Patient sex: M
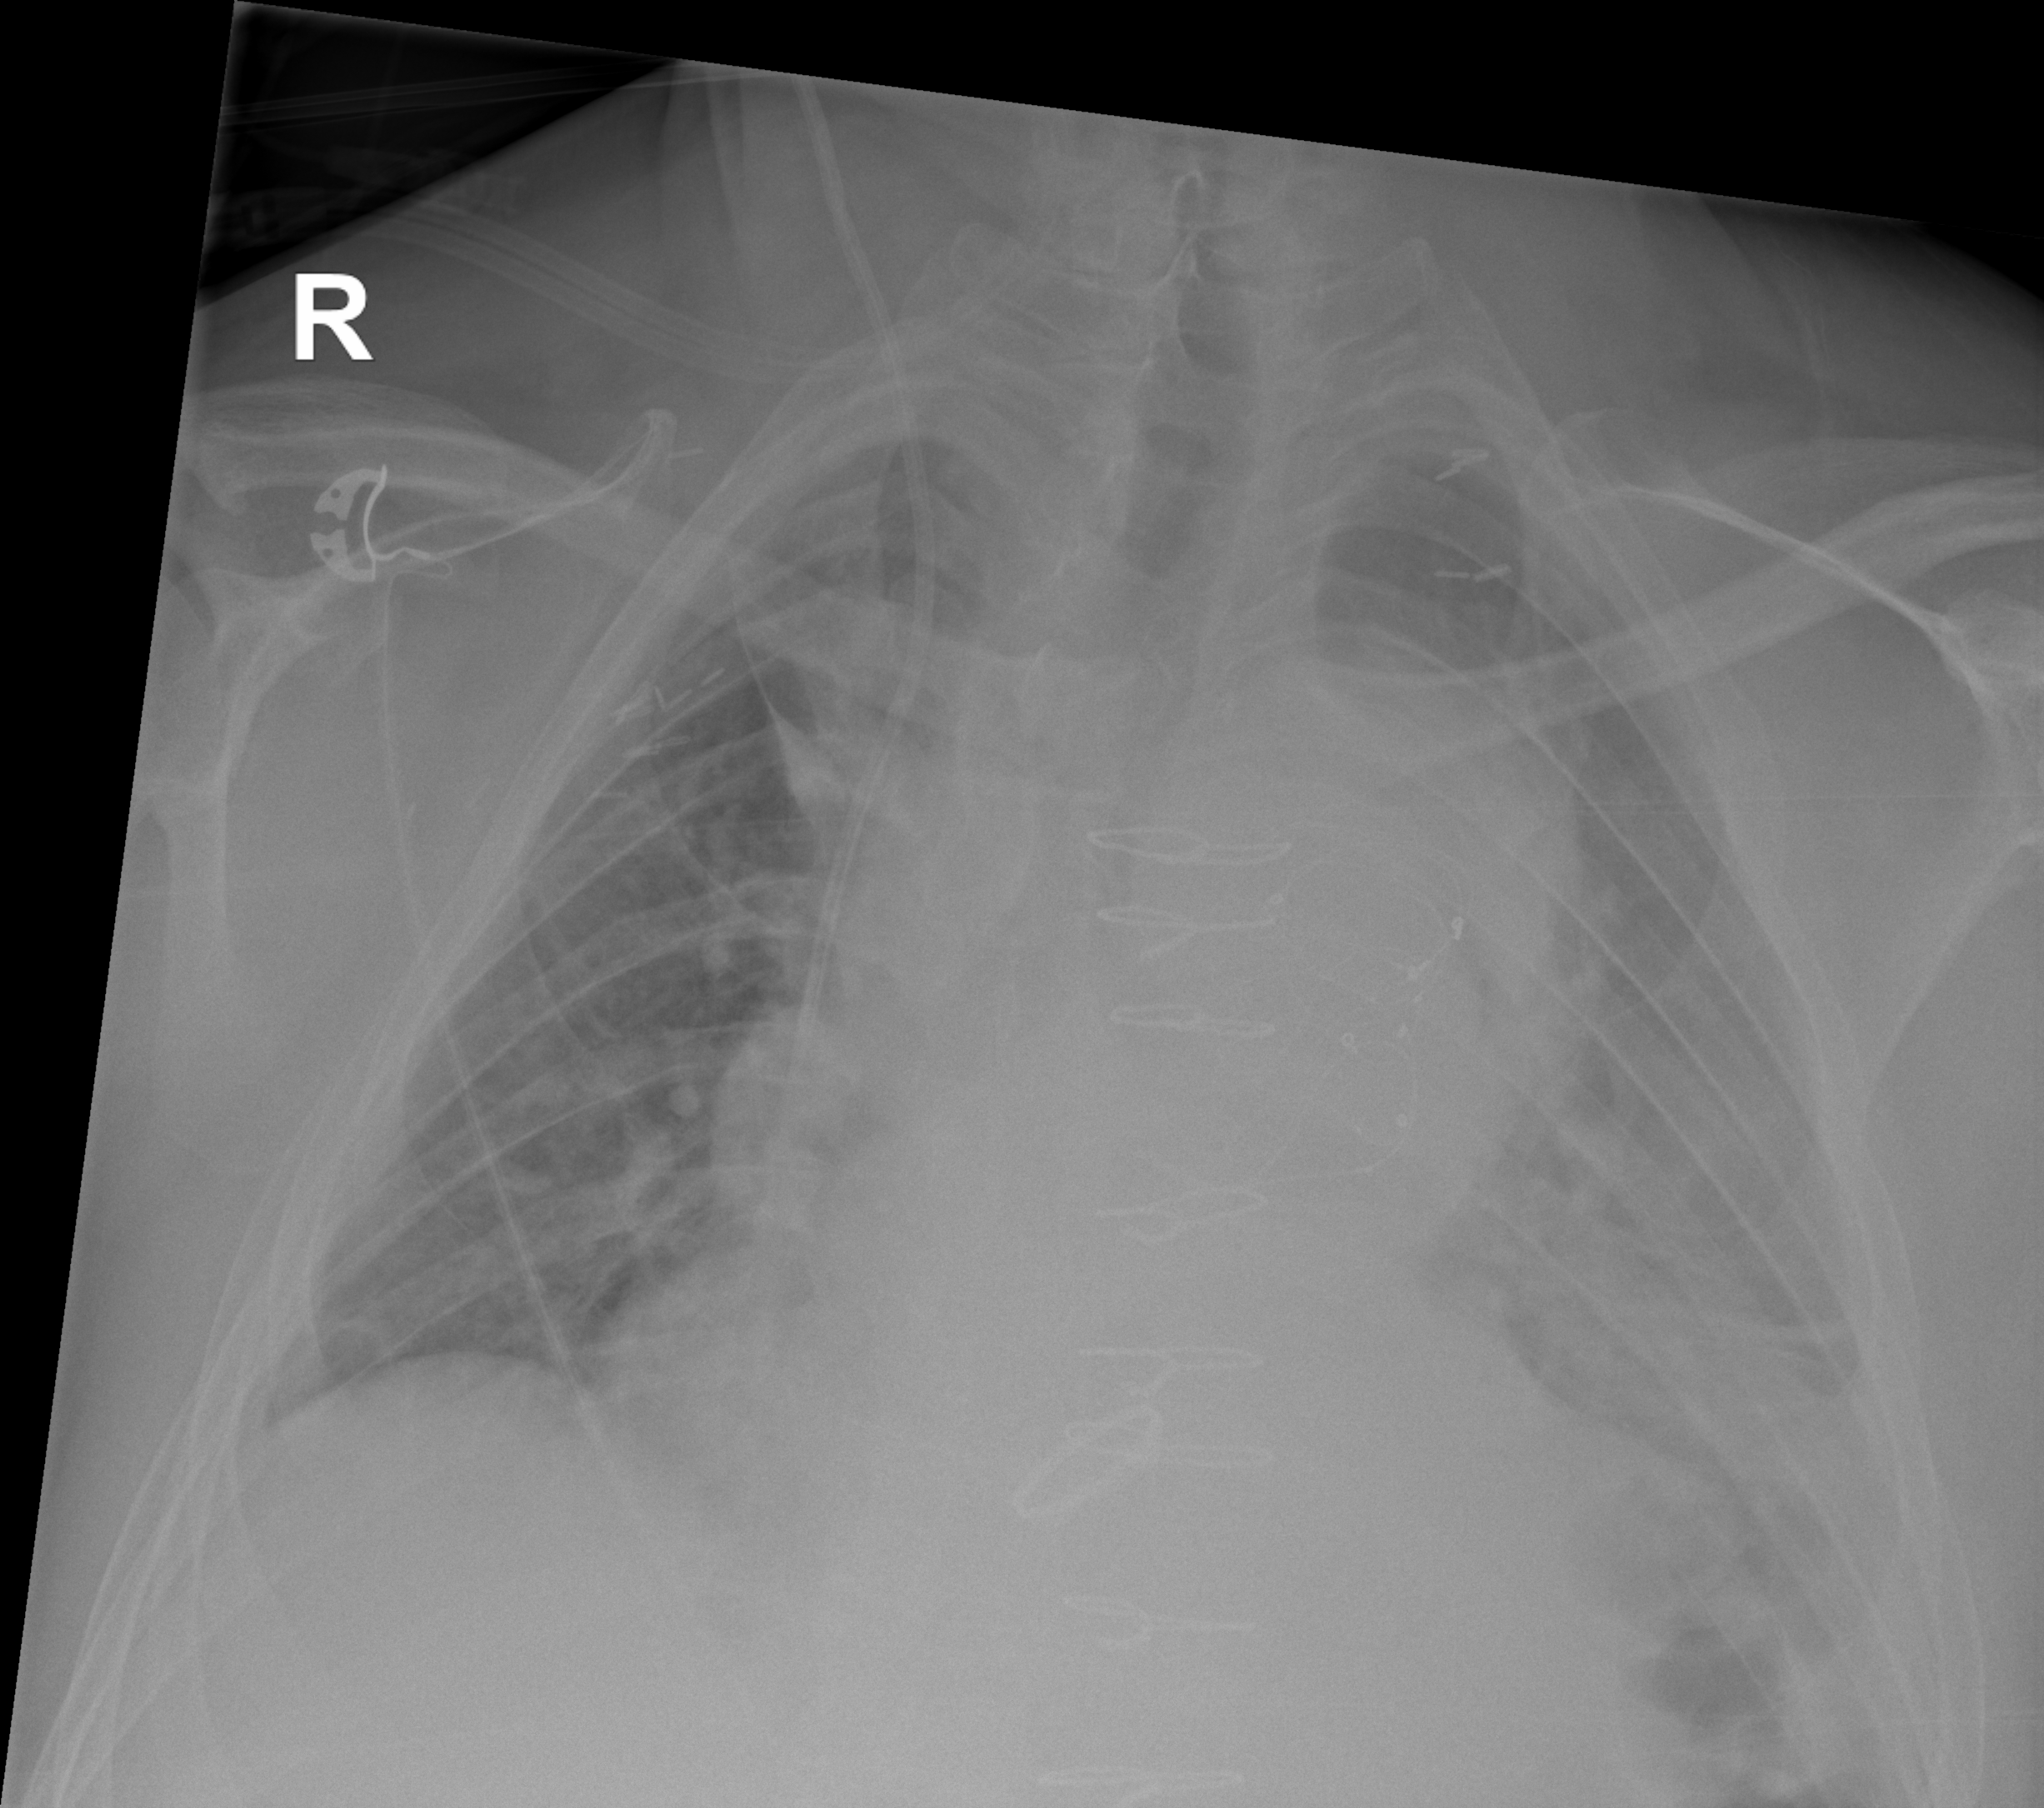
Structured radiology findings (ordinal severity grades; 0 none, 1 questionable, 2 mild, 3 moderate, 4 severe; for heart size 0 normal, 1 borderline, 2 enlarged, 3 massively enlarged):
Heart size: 3
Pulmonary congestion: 0
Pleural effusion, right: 2
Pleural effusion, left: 3
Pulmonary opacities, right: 2
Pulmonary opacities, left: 3
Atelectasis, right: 2
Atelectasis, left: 3